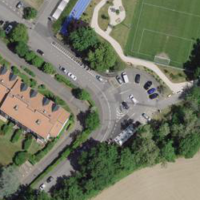
EUNIS habitat code: 53
Species observed at this site:
Prunella vulgaris
Galium aparine
Fraxinus excelsior